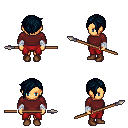
a pixel art fantasy rpg character, female body template, human, tanned skin, maroon long-sleeve shirt, red pants, raven pixie cut hairstyle, white cloth bandages, brown shoes, spear, four views (front, back, left, right), 2x2 character sprite sheet, small pixel art, hard edges, no anti-aliasing